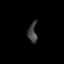
Tissue: prostate
Cell type: Endothelial cells
Senescence score: 0.7192
Nuclear area (px): 173
Mean DAPI intensity: 65.15